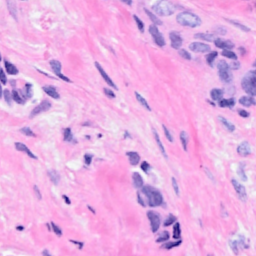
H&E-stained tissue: Breast